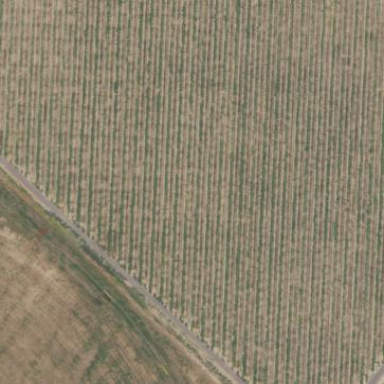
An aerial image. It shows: Vineyard with grape crops.